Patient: sex F, age 39
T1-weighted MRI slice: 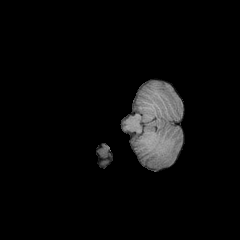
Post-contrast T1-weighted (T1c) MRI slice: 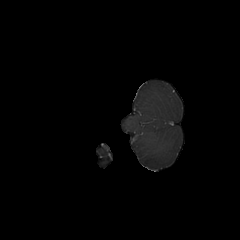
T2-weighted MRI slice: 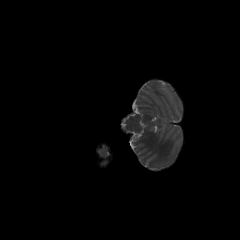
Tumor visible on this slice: no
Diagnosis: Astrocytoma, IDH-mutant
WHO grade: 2